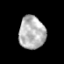
Tissue: prostate
Cell type: T cells
Senescence score: 0.3601
Nuclear area (px): 844
Mean DAPI intensity: 180.742